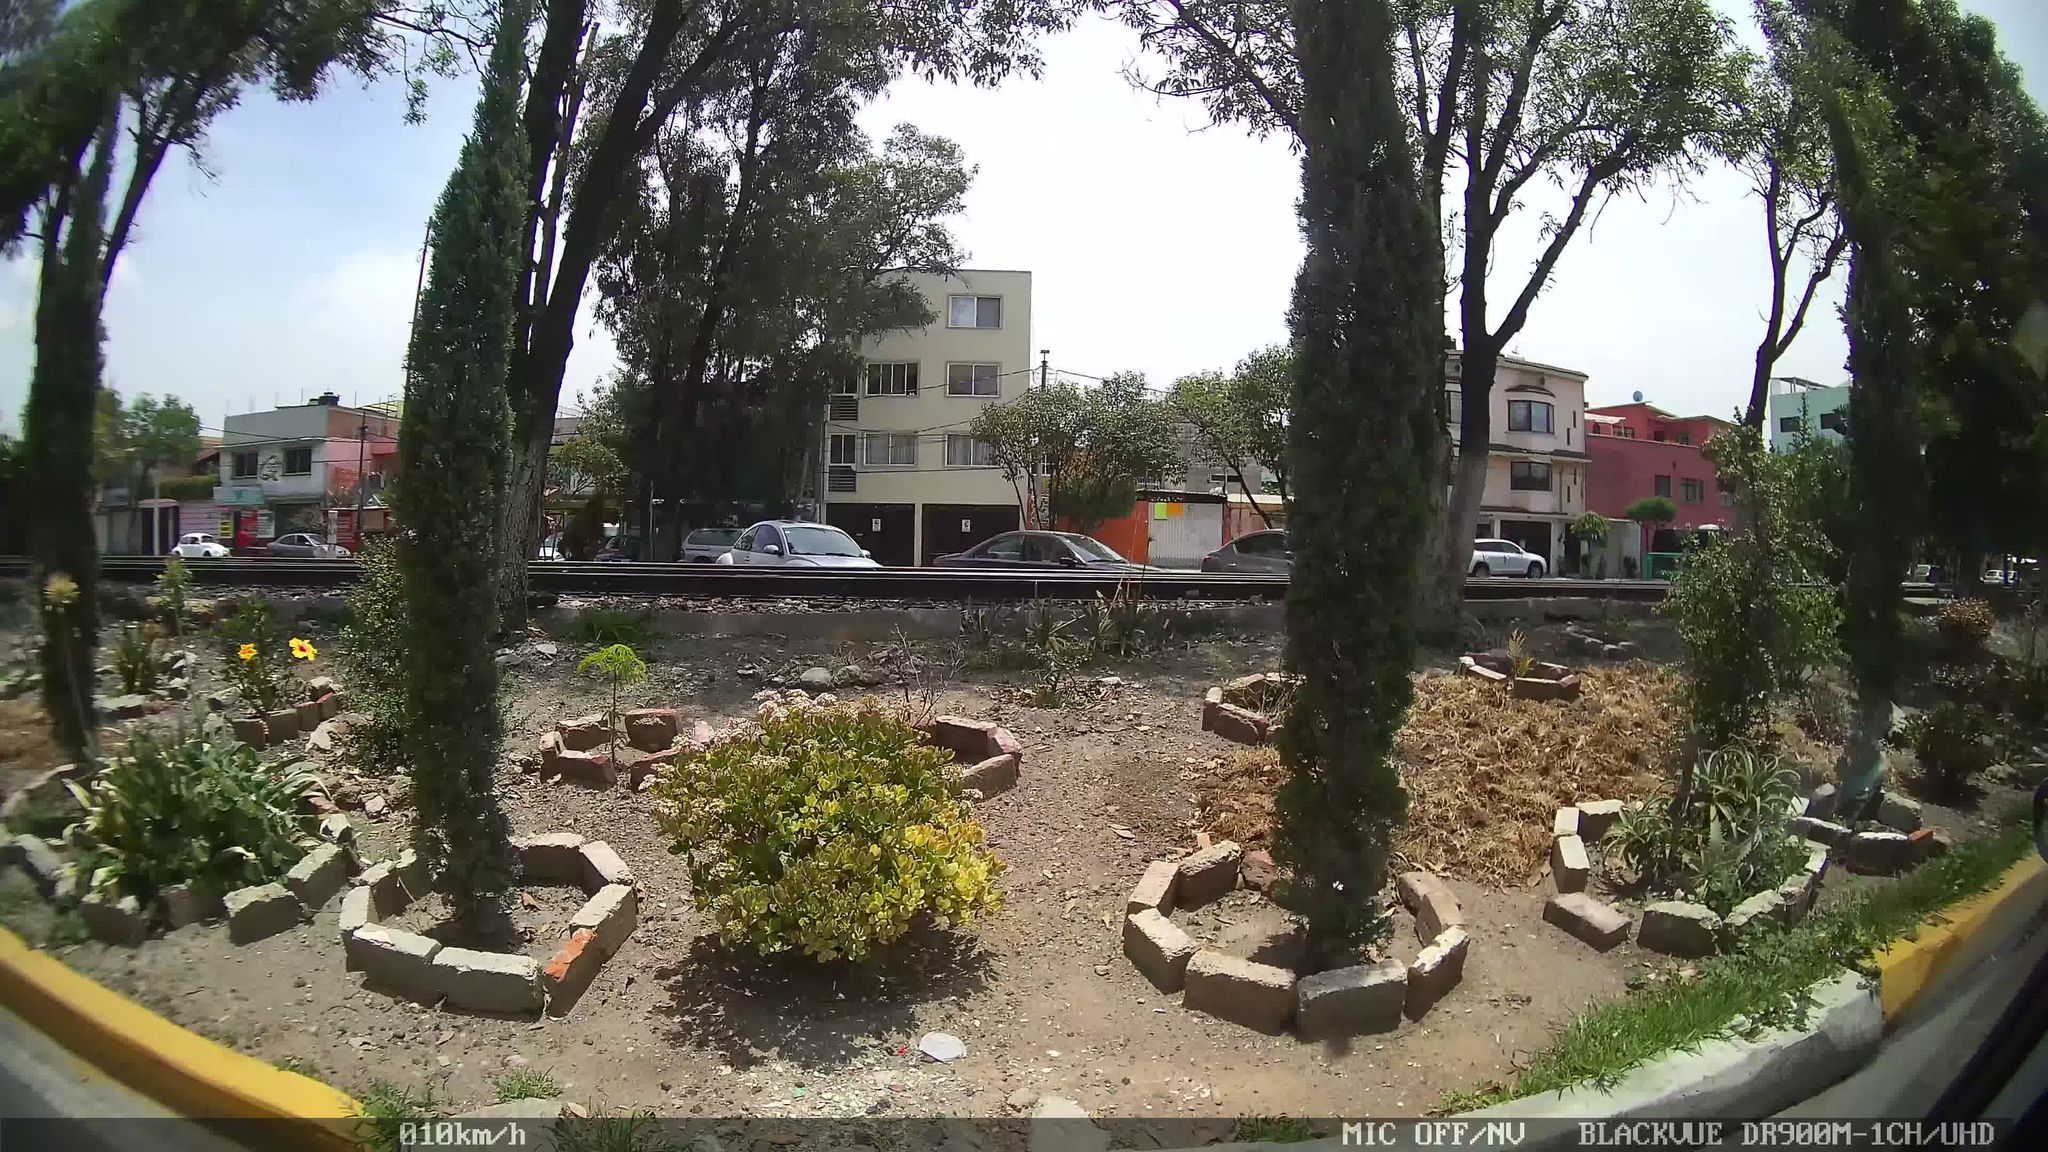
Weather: clear
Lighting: day
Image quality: good
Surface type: walking surface
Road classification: residential
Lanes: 1
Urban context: urban centre
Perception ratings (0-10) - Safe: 3.01, Lively: 4.67, Beautiful: 5.07, Boring: 3.06, Depressing: 4.19, Wealthy: 6.27